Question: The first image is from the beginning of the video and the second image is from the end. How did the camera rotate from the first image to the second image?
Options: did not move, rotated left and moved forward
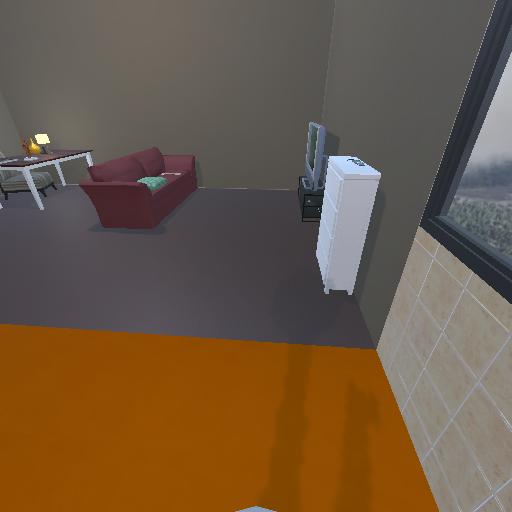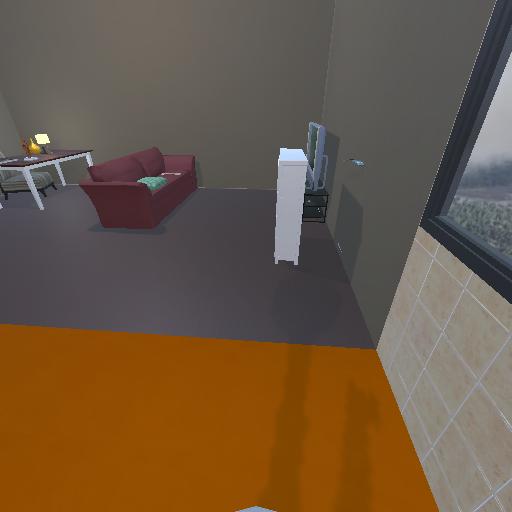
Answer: did not move